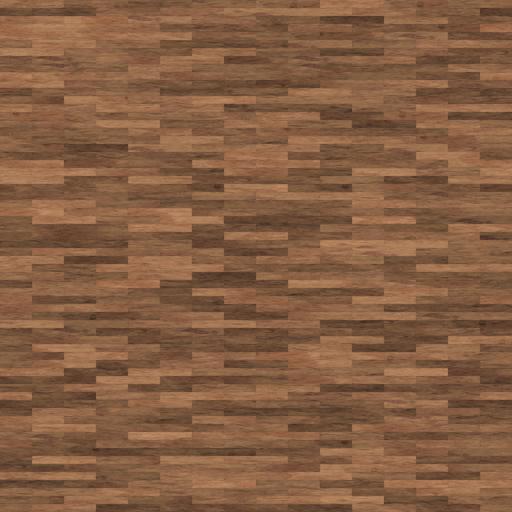
Tags: clean contrast floor flooring parquet smooth wood wooden